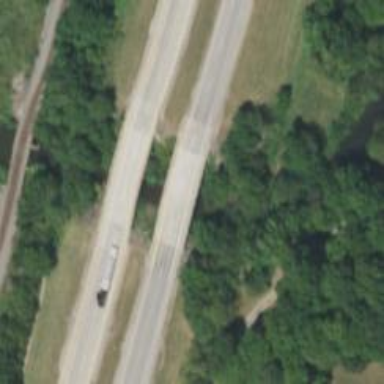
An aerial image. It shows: Trunk highway with bridge.